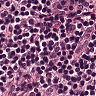
Metastatic tissue present: no